Interaction volume radius: 10 \u00c5
Interaction volume height: 45 \u00c5
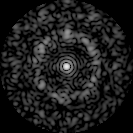
Disorder parameter: 0.7266